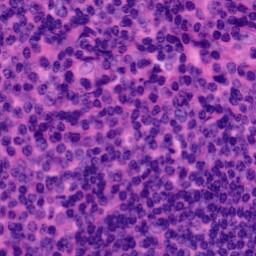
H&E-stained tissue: Tonsil